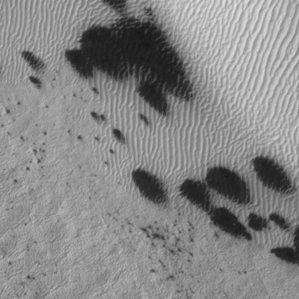
Label: frost